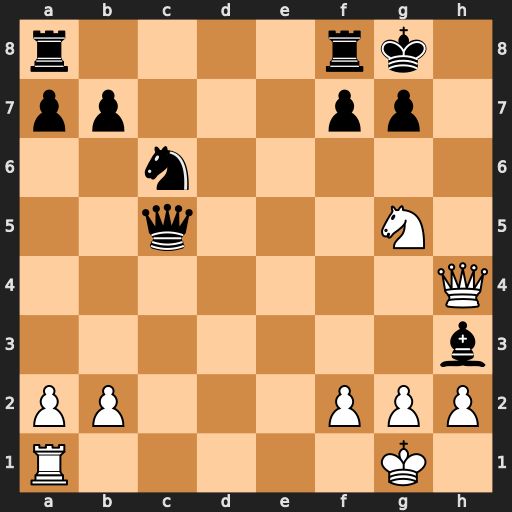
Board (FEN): r4rk1/pp3pp1/2n5/2q3N1/7Q/7b/PP3PPP/R5K1
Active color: w
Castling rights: -
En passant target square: -
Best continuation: Qh7#